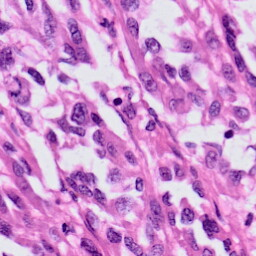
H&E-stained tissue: Skin